Question: What is the first section listed?
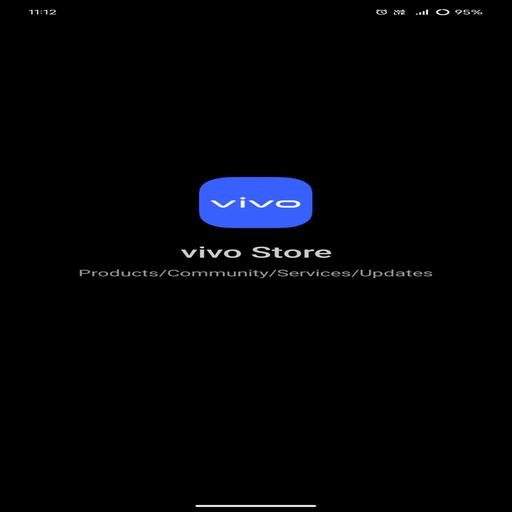
Answer: Products